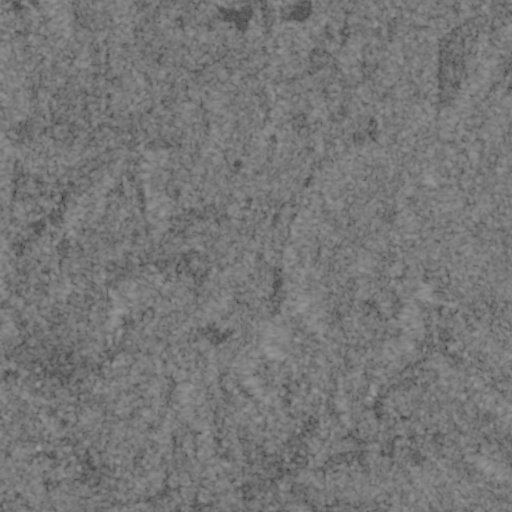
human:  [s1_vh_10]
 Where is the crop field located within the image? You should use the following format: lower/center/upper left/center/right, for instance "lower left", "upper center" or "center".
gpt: The crop field is located in the upper left of the image.
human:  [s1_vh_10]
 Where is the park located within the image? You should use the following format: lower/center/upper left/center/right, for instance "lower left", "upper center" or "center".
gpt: The park is located in the upper left of the image.
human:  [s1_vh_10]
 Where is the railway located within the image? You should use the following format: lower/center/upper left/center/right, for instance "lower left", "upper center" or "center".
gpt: The railway is located in the upper of the image.
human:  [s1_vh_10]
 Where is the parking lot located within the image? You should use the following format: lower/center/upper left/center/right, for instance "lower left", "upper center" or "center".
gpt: There is no parking lot in the image.

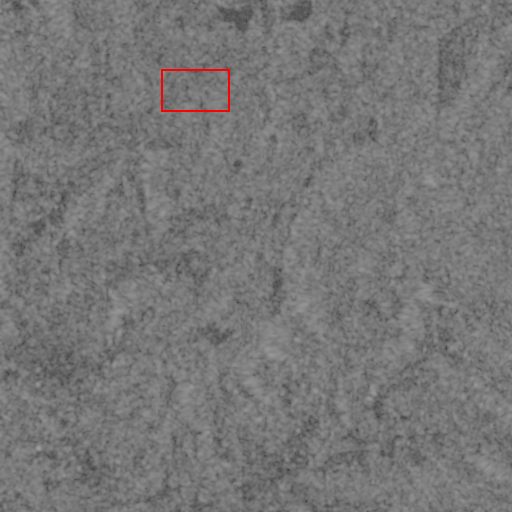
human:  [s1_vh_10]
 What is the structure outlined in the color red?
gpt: The structure outlined in red is a crop field.
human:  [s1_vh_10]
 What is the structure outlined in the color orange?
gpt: There is no orange outline.